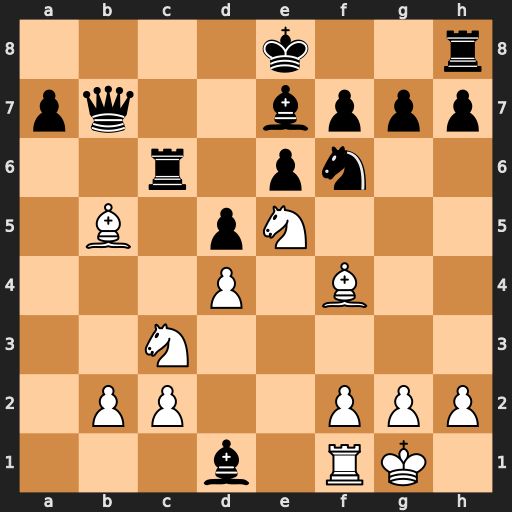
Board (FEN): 4k2r/pq2bppp/2r1pn2/1B1pN3/3P1B2/2N5/1PP2PPP/3b1RK1
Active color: w
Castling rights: k
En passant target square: -
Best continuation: Bxc6+ Qxc6 Nxc6